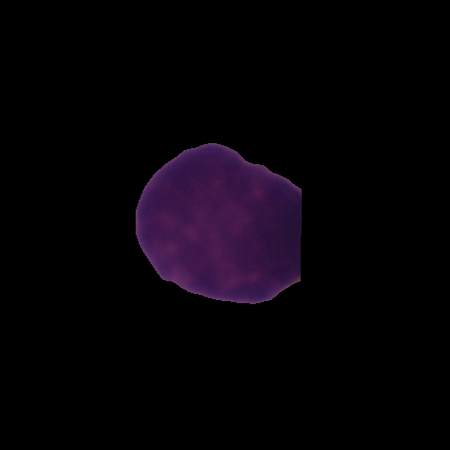
Label: healthy